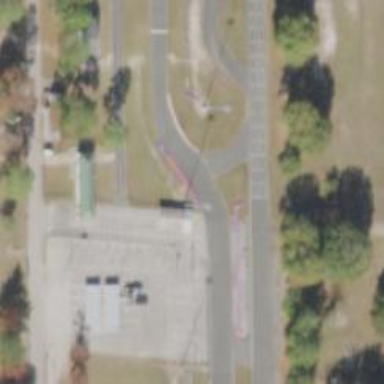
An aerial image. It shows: Motor sport raceway.